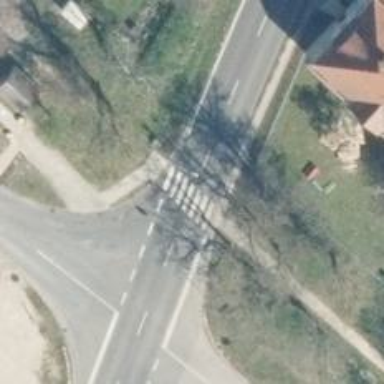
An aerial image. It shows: Marked crossing with zebra stripes on the road.